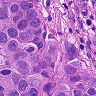
Metastatic tissue present: yes